Interaction volume radius: 10 \u00c5
Interaction volume height: 10 \u00c5
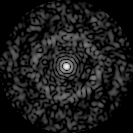
Disorder parameter: 0.8122